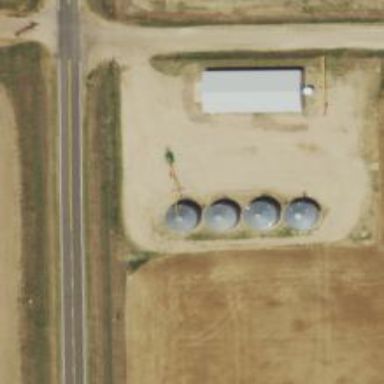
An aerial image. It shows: Silo.